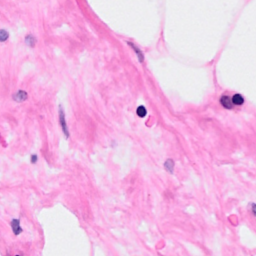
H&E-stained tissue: Breast